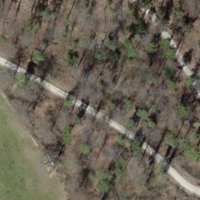
EUNIS habitat code: 41
Species observed at this site:
Anthocharis cardamines
Pieris rapae
Aglais io
Vincetoxicum hirundinaria
Lathyrus pratensis
Aglais urticae
Nymphalis polychloros
Melittis melissophyllum